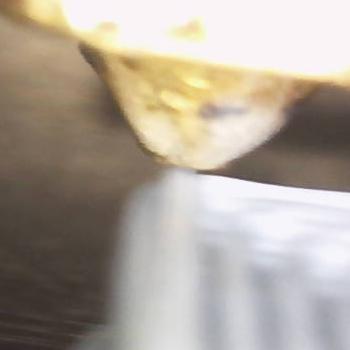
Flow rate: 33%